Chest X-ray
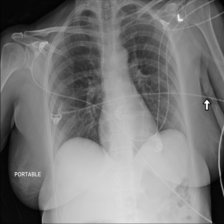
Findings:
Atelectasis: negative
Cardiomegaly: negative
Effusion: negative
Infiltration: negative
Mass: negative
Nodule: negative
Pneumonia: negative
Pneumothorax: negative
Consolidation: negative
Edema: negative
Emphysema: negative
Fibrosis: negative
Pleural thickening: negative
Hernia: negative